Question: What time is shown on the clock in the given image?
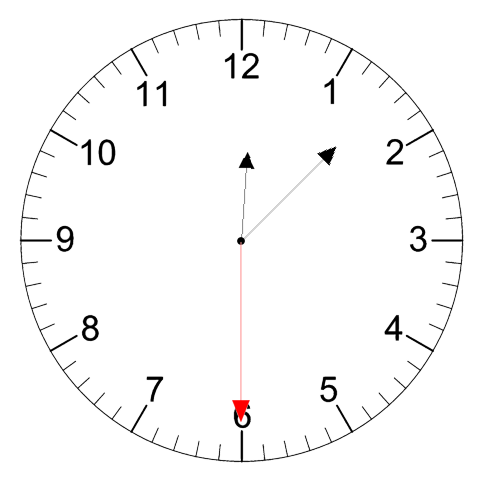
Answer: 12:07:30